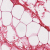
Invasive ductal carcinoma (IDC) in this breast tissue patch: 0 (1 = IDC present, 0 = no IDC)